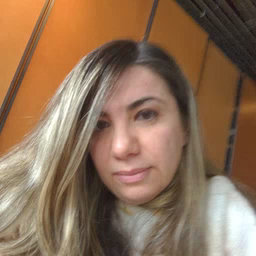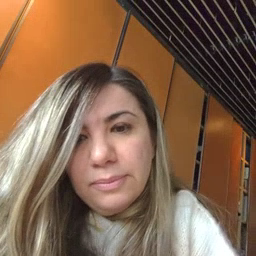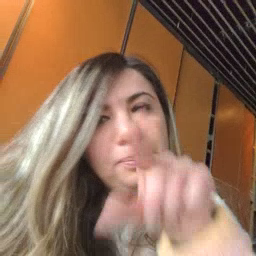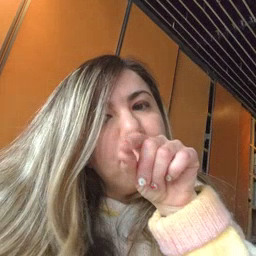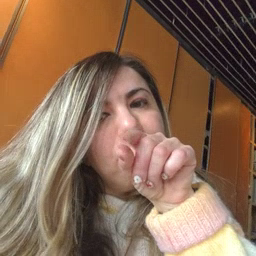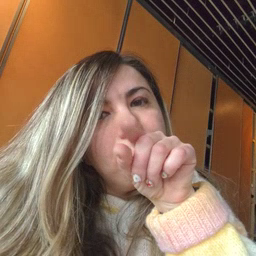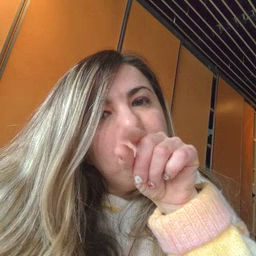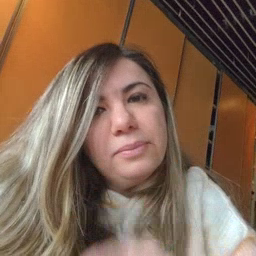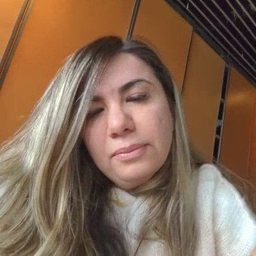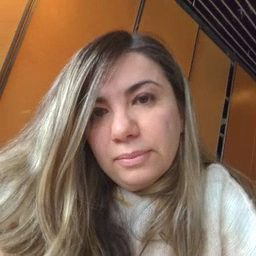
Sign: bird